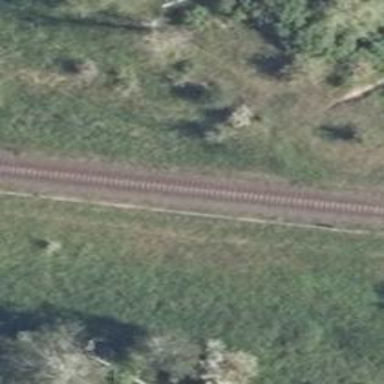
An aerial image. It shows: Railway with electrified contact lines.